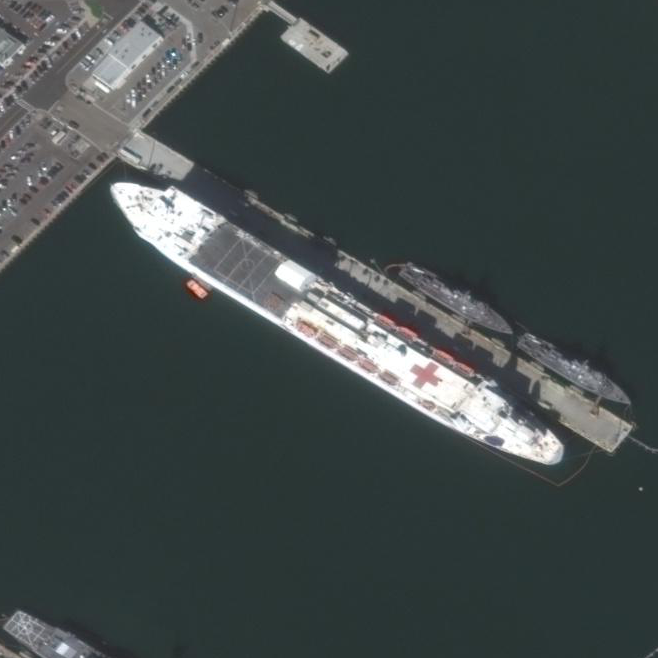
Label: civil